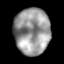
Tissue: prostate
Cell type: Epithelial cells
Senescence score: 0.3165
Nuclear area (px): 1628
Mean DAPI intensity: 152.052